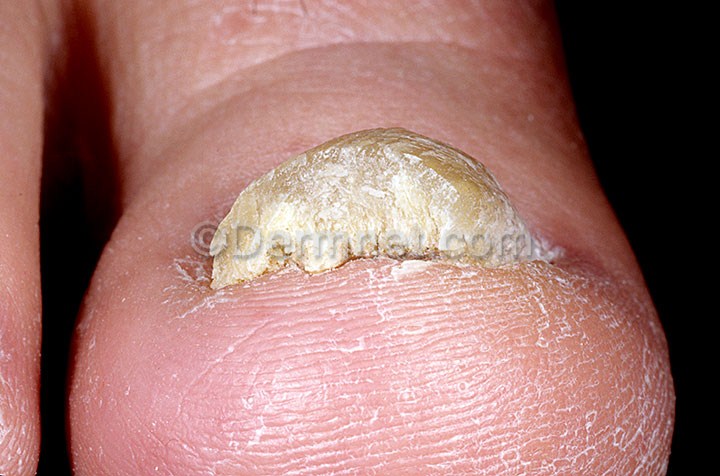
Disease: Nail Fungus and other Nail Disease